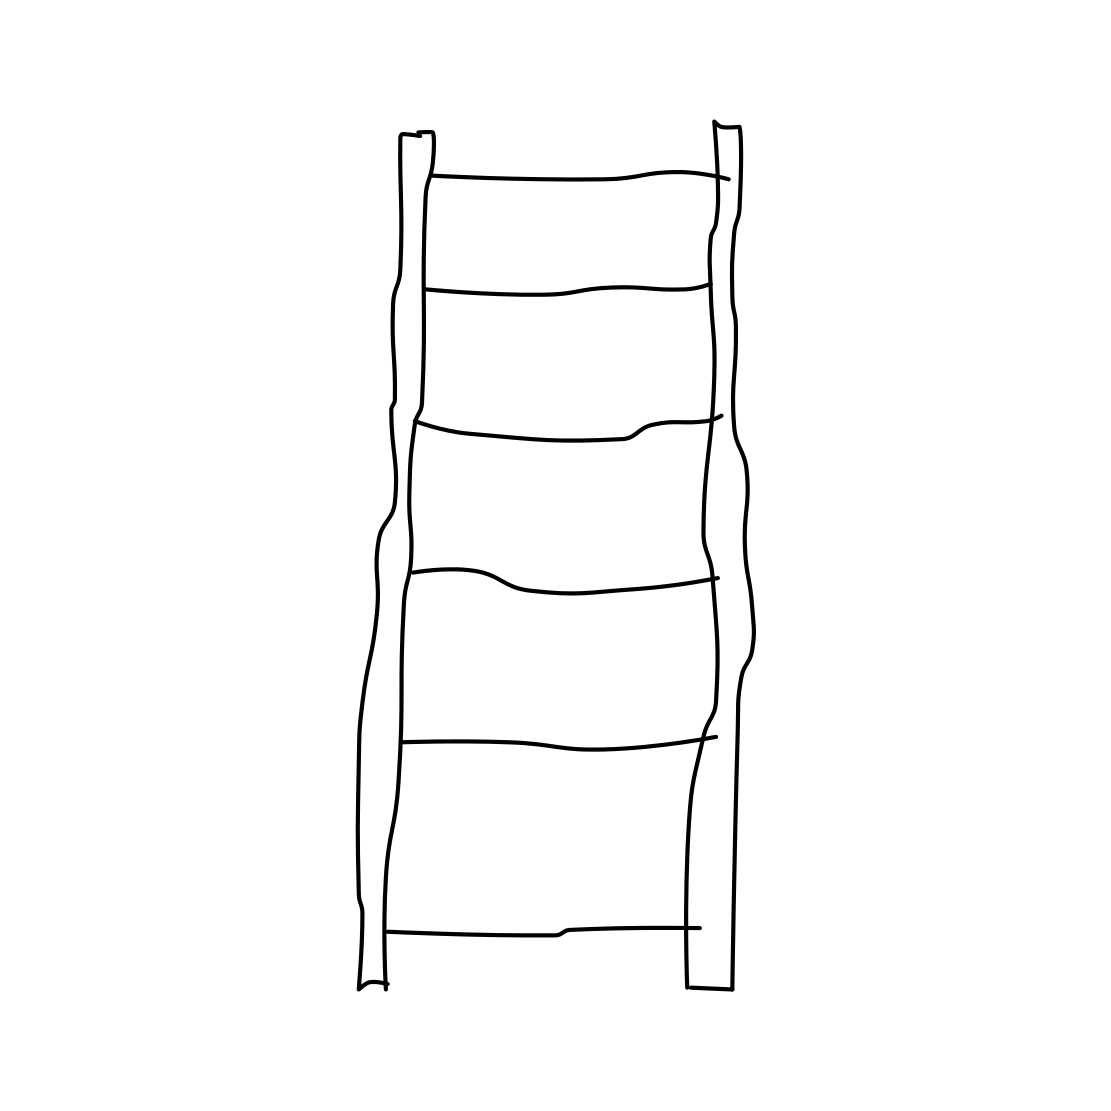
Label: ladder